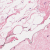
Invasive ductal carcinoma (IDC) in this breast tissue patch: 0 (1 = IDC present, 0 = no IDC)